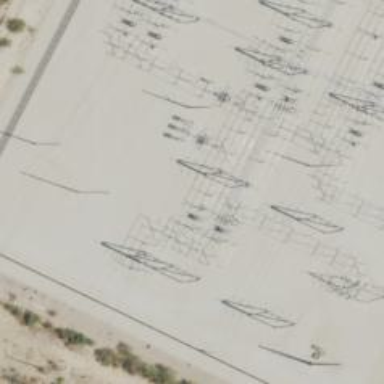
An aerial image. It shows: Switch used for power control.